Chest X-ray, PA view. Patient: 12 years old, sex M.
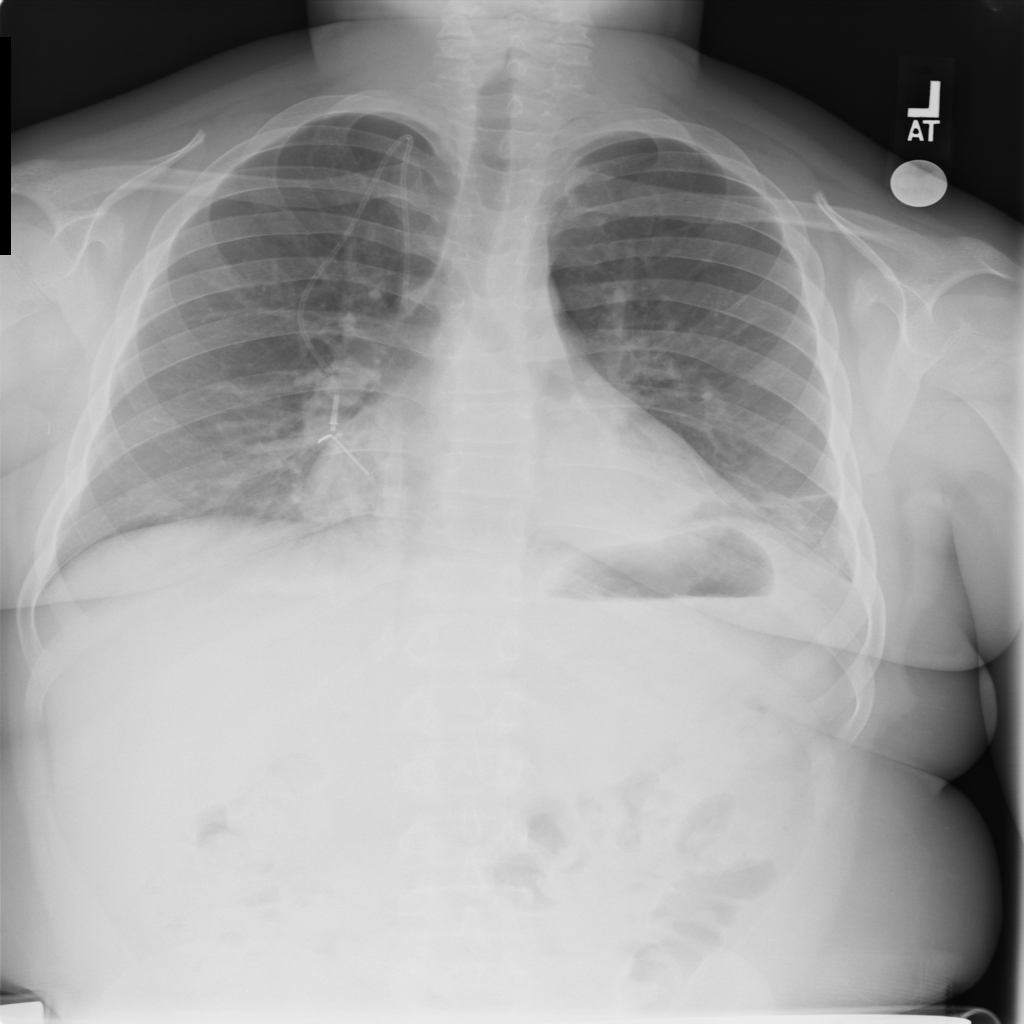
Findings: No Finding